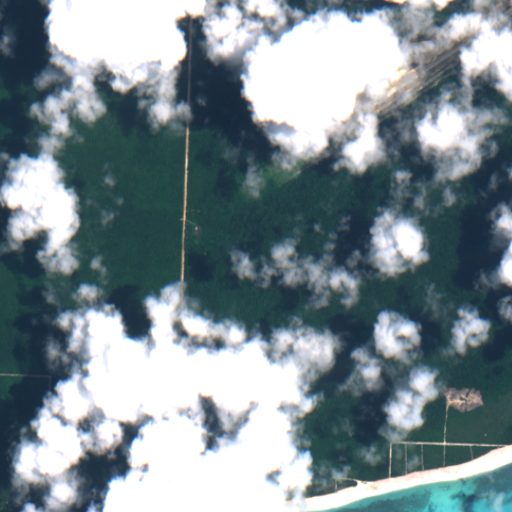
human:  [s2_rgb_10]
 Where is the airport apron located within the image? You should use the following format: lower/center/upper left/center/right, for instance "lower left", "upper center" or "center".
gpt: The airport apron is located in the upper right of the image.
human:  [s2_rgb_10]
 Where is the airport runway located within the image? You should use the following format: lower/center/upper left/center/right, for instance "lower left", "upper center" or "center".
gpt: The airport runway is located in the upper right of the image.
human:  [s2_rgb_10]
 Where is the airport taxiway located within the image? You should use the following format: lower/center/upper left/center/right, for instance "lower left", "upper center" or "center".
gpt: The airport taxiway is located in the upper right of the image.
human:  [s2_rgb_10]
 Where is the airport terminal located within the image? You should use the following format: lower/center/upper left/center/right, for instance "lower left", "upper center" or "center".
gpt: The airport terminal is located in the upper right of the image.
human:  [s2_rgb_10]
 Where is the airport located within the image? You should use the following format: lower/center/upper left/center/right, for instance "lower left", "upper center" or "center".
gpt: There is no airport in the image.